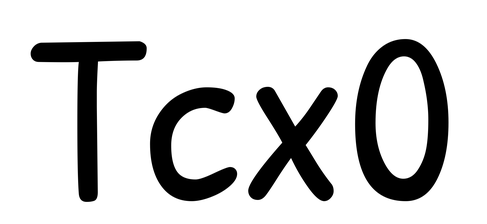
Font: PatrickHand-Regular